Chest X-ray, AP view. Patient: 68 years old, sex F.
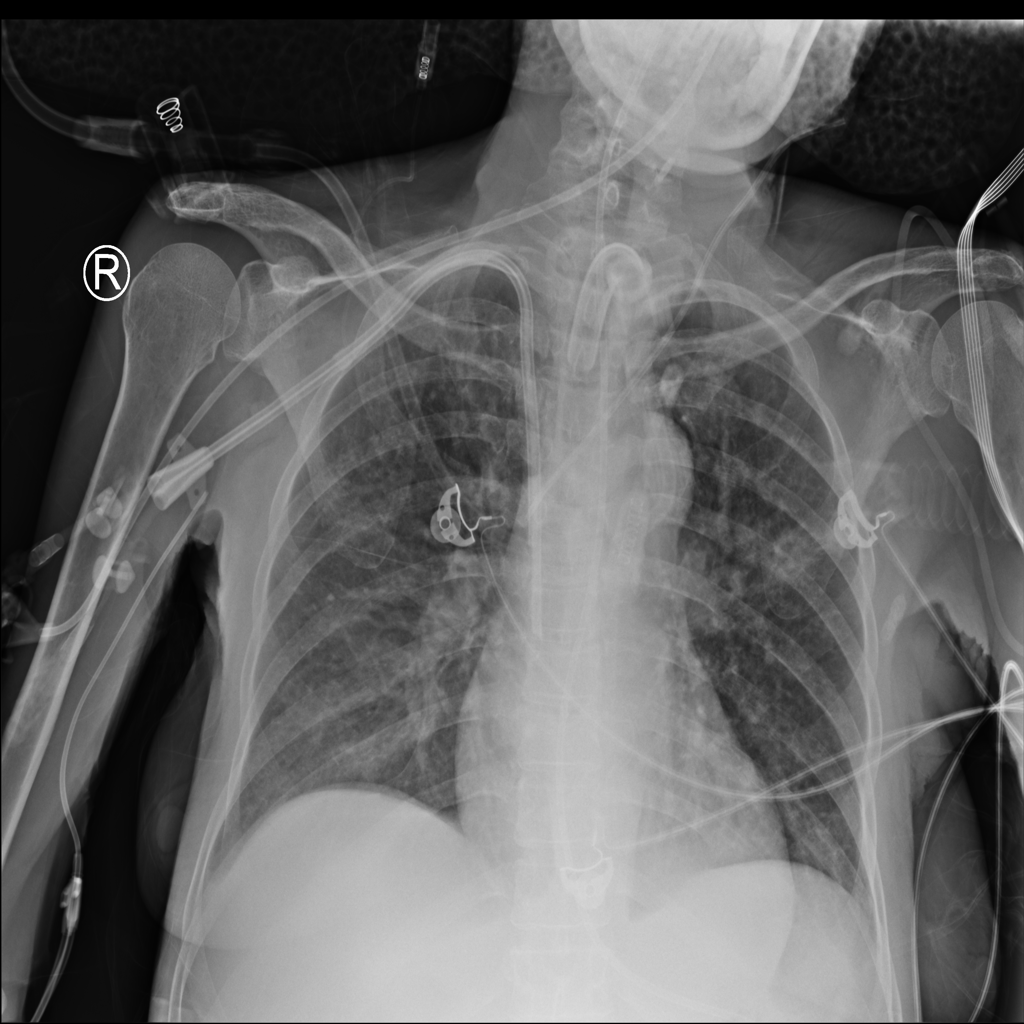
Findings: No Finding